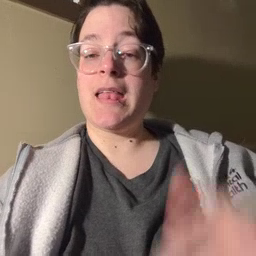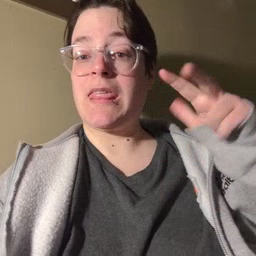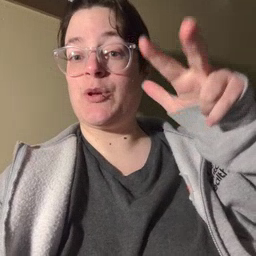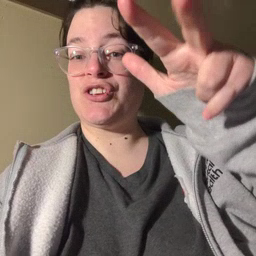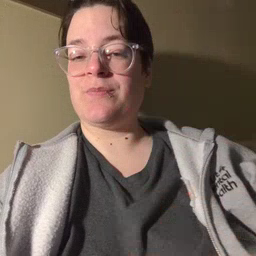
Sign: helicopter